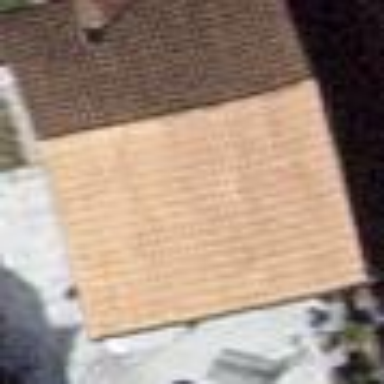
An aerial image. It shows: Shed building.